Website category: university
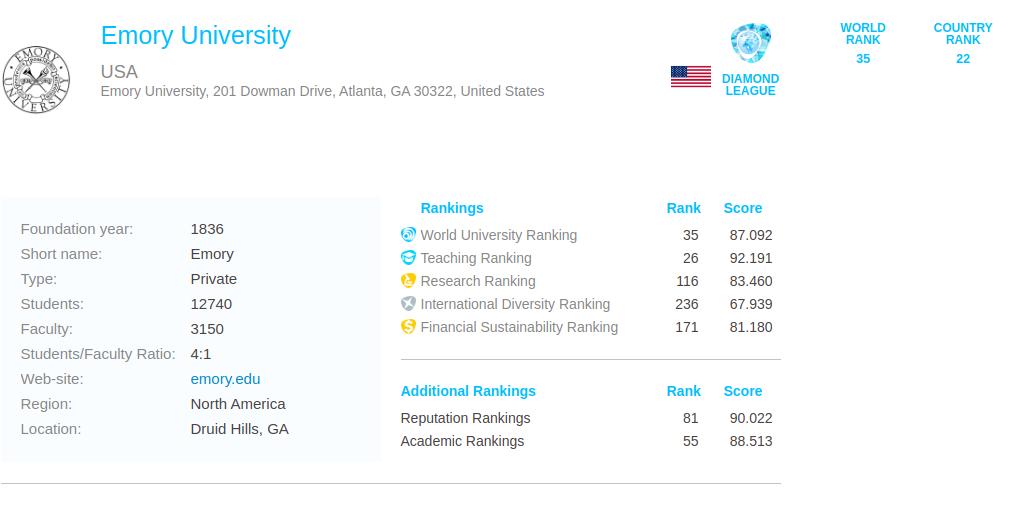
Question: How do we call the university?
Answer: Emory University

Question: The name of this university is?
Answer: Emory University

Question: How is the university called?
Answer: Emory University

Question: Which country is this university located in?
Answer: USA

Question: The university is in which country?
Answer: USA

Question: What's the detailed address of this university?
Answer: Emory University, 201 Dowman Drive, Atlanta, GA 30322, United States

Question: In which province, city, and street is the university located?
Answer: Emory University, 201 Dowman Drive, Atlanta, GA 30322, United States

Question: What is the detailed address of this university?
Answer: Emory University, 201 Dowman Drive, Atlanta, GA 30322, United States

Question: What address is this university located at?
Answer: Emory University, 201 Dowman Drive, Atlanta, GA 30322, United States

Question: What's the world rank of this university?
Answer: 35

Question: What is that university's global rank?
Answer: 35

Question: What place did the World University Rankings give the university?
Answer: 35

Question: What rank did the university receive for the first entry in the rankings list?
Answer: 35

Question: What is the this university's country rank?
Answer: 22

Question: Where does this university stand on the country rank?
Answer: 22

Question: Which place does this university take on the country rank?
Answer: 22

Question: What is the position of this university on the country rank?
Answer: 22

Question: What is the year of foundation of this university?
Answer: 1836

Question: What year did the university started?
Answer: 1836

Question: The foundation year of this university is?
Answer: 1836

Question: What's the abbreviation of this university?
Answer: Emory

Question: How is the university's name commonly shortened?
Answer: Emory

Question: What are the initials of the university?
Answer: Emory

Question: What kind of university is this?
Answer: Private

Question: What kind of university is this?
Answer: Private

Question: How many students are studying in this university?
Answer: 12740

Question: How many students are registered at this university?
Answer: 12740

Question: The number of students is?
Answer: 12740

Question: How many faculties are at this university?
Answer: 3150

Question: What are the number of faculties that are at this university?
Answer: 3150

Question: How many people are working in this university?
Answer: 3150

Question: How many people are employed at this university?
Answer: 3150

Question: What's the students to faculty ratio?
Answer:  4 : 1

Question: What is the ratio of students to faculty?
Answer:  4 : 1

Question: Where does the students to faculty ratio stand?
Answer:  4 : 1

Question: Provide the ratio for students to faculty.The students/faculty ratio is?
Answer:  4 : 1

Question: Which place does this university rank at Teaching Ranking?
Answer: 26

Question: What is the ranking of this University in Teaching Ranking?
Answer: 26

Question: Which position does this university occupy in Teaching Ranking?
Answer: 26

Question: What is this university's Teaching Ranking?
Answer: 26

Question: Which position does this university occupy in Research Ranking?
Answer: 116

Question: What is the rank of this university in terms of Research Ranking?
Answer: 116

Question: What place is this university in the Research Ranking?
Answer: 116

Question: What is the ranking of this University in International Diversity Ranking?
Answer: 236

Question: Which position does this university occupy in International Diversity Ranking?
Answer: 236

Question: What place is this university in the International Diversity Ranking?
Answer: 236

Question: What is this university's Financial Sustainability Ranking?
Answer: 171

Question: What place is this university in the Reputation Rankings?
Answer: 81

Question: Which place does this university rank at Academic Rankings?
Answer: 55

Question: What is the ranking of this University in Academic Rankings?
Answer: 55

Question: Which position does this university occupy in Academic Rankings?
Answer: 55

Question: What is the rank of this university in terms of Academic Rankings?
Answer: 55

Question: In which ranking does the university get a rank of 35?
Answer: World University Ranking

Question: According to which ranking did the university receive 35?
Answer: World University Ranking

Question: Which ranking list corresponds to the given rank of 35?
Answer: World University Ranking

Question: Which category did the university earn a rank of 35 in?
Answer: World University Ranking

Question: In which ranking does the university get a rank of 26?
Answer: Teaching Ranking

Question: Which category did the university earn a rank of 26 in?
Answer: Teaching Ranking

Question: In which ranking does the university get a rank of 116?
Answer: Research Ranking

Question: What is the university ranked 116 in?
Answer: Research Ranking

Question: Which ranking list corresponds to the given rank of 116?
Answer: Research Ranking

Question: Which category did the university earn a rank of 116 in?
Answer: Research Ranking

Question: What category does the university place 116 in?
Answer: Research Ranking

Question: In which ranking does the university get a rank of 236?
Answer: International Diversity Ranking